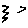
Label: zigzag